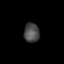
Tissue: lung
Cell type: T cells
Senescence score: 0.09731
Nuclear area (px): 296
Mean DAPI intensity: 73.916